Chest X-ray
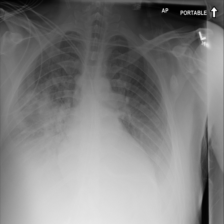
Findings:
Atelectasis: negative
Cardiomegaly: negative
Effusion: positive
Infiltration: negative
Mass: negative
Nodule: positive
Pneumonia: negative
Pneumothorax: negative
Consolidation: positive
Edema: negative
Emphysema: negative
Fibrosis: negative
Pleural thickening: negative
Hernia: negative